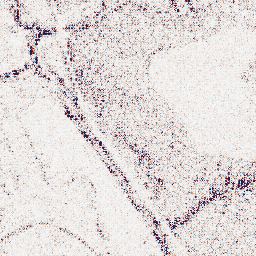
Category: wavelet
Decomposition family: wavelet_dwt
Decomposition parameters: wavelet: coif2
level: 1
Upsampling method: cubic_catmull_rom
Upsampling parameters: scale: 2
Upsampling scale: 2